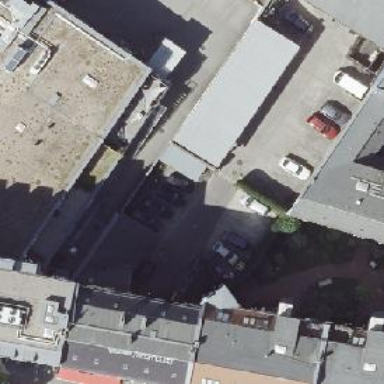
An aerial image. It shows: Parking space.